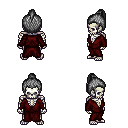
a pixel art fantasy rpg character, male body template, skeleton, red robe, teal pants, gray short topknot hairstyle, four views (front, back, left, right), 2x2 character sprite sheet, small pixel art, hard edges, no anti-aliasing